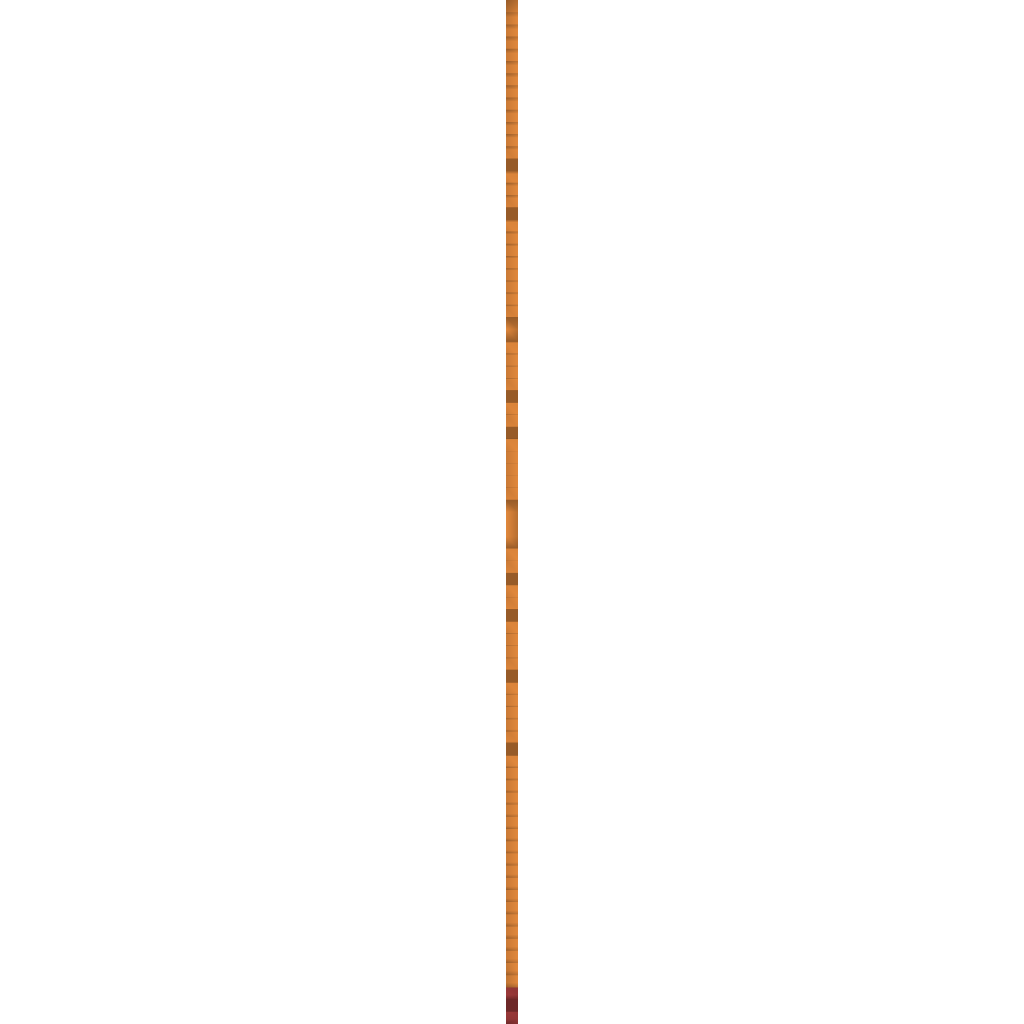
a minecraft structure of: Galatasaray schematics bad low quality